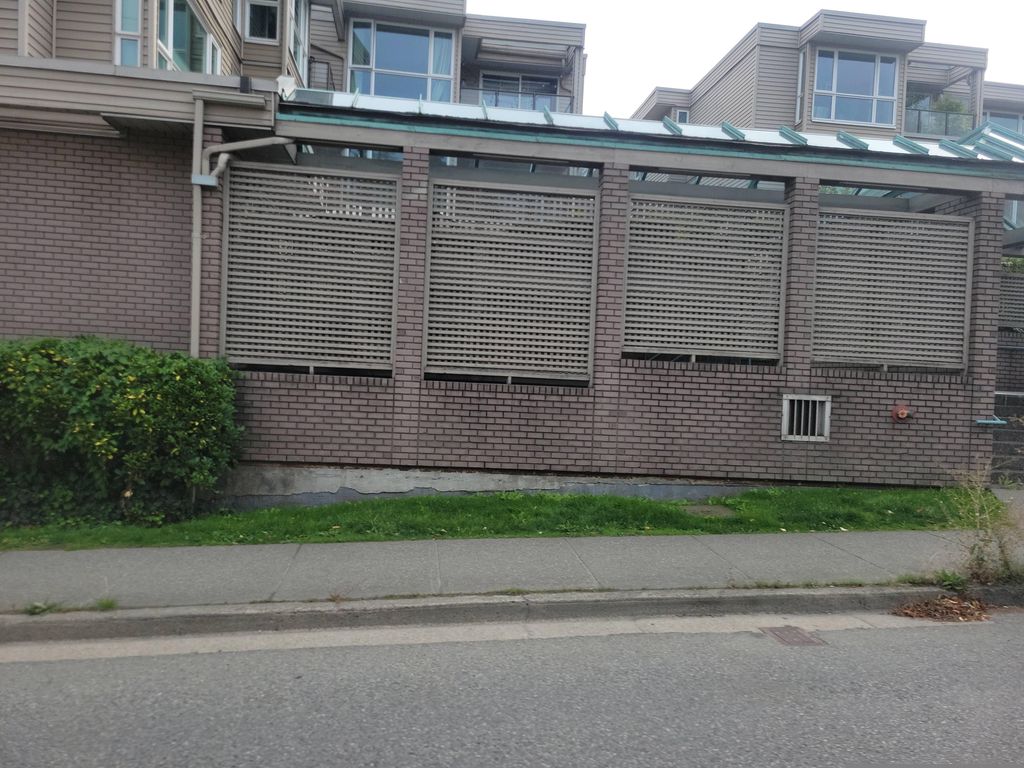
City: vancouver